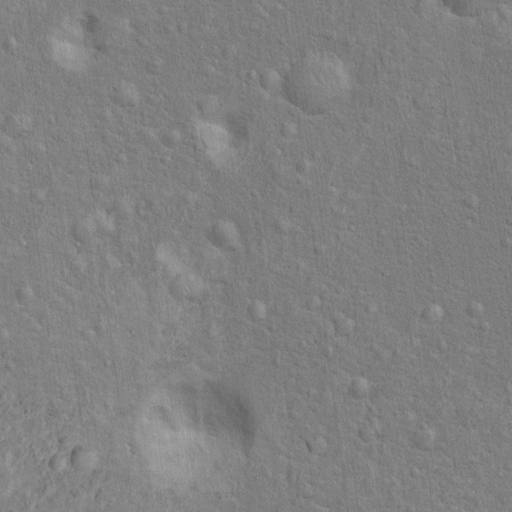
Classes present: Background, Cone